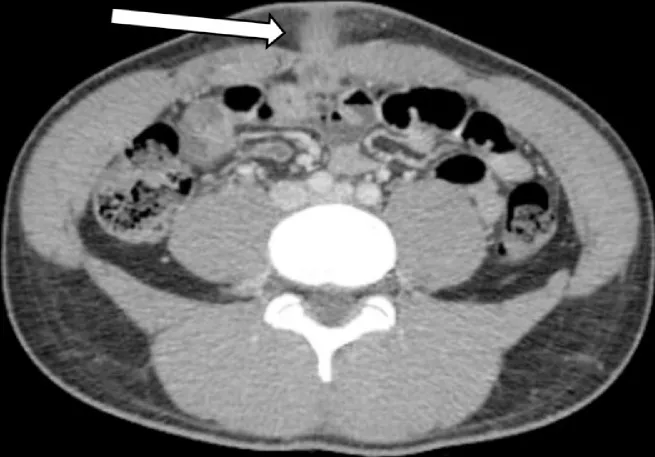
Axial CT abdomen showing urachal remnant extending through the ventral abdominal wall with associated inflammatory infiltrate and central lucency suggestive of abscess.
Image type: radiology (ct)